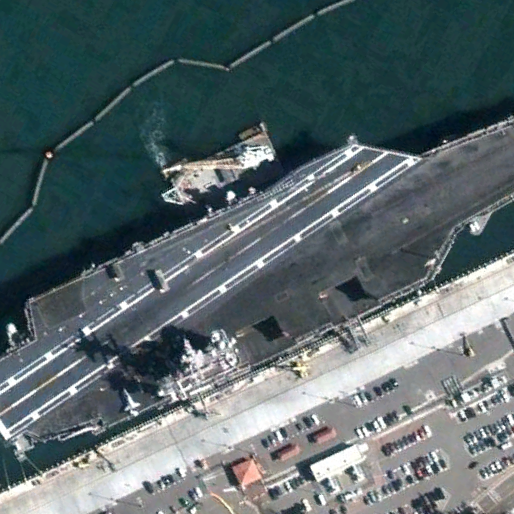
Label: Nimitz-class_aircraft_carrier